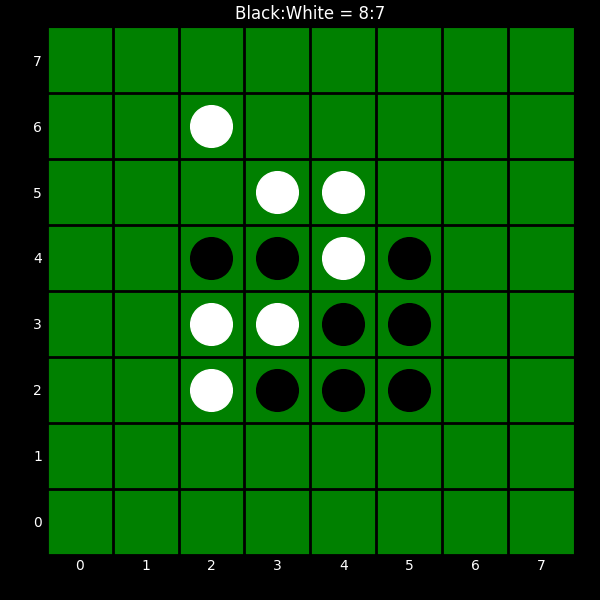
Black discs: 8
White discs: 7